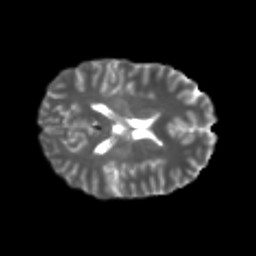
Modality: T2w
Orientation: axial
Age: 23
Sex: female
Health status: healthy
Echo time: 0.074 s